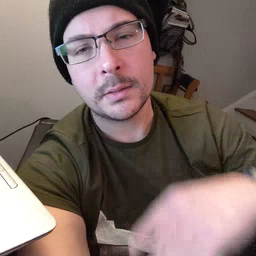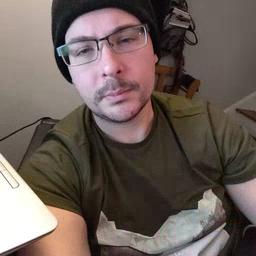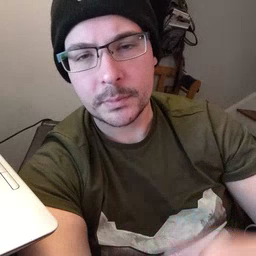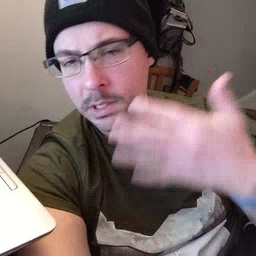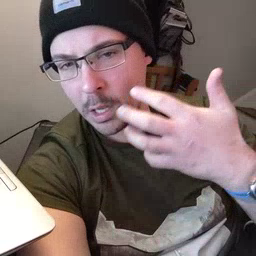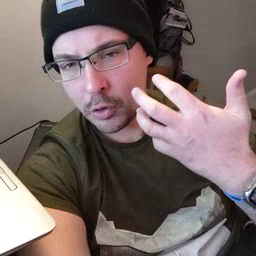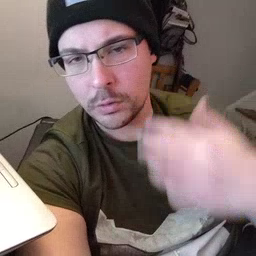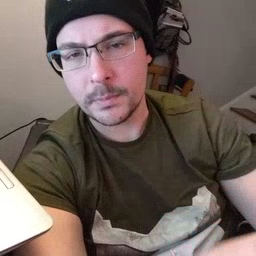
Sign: tiger